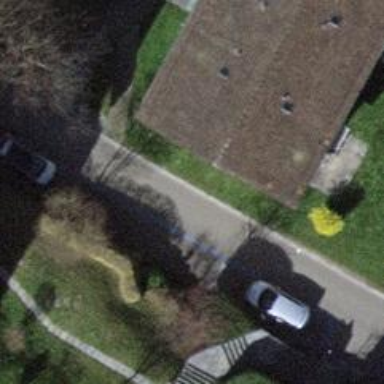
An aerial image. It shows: Parking lane designated for parking.